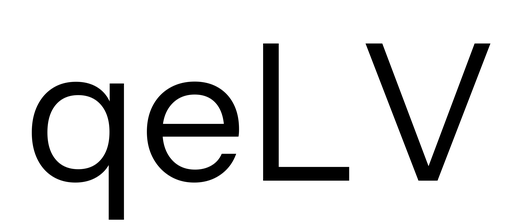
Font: InstrumentSans_Regular